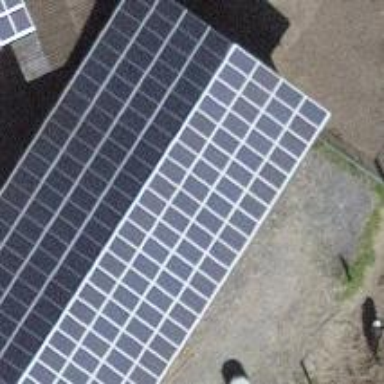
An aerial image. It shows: Solar power generator.